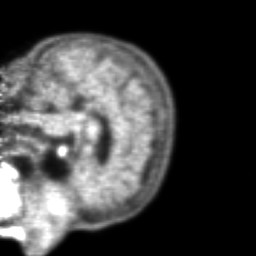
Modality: PET
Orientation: sagittal
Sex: female
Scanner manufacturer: ge